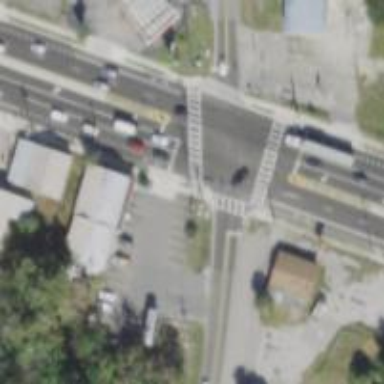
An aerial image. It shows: Crossing on the road.